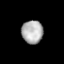
Tissue: lung
Cell type: Others
Senescence score: 0.2402
Nuclear area (px): 483
Mean DAPI intensity: 175.509